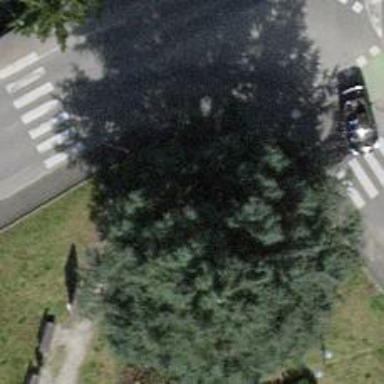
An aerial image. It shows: Beige street cabinet used for traffic control.